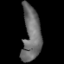
Tissue: lung
Cell type: Epithelial cells
Senescence score: 0.1934
Nuclear area (px): 984
Mean DAPI intensity: 107.864